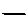
Label: line